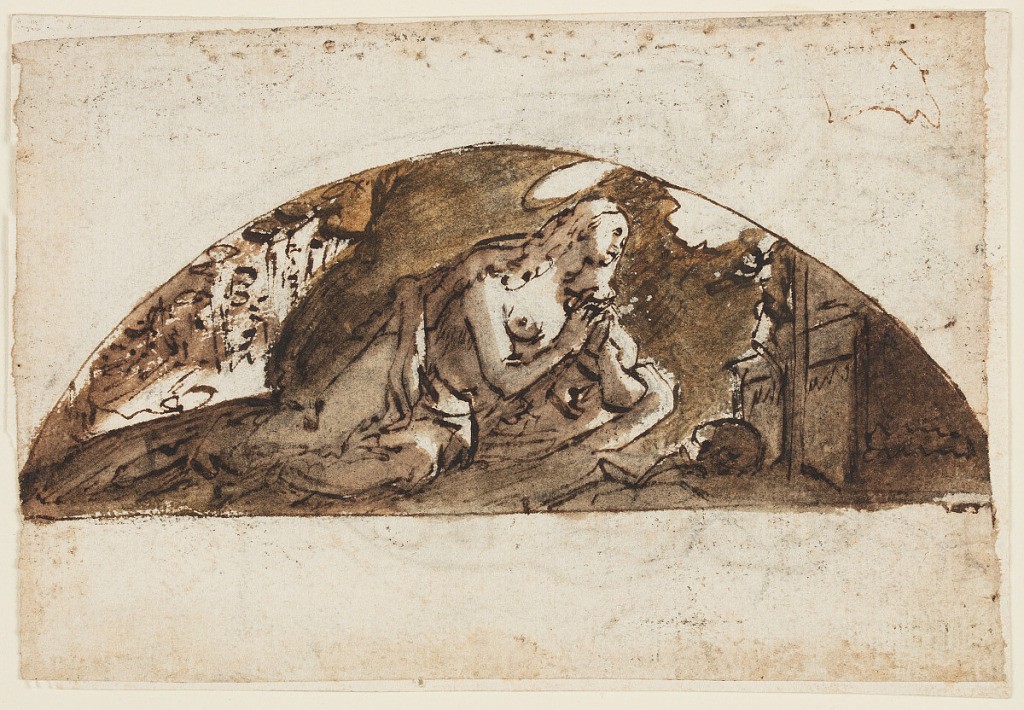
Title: Lunette with the Penitent Magdalene
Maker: Jan van der Straet, called Stradanus, Flemish, 1523–1605
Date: ca. 1580 – 1605
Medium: Recto: pen and brown ink, brush and brown wash over black chalk on laid paper Verso: pen and brown ink over black chalk on laid paper
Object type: Drawing
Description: Recto: Mary Magdalene, shown with a halo, lies on the ground with her breast bared. She prays before a small crucifix. A skull is on the ground below.
Verso: A stallion trots toward right, its head turned toward back over its shoulder and right front leg raised.